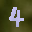
Label: 4